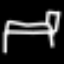
Label: bed